Question: I have the following table in SSAS tabular using visual studio.
I would like to find out what source table Customer name uses as it seems to be using a wrong table, but I can't figure out how to find out which table it uses from.

<URL>
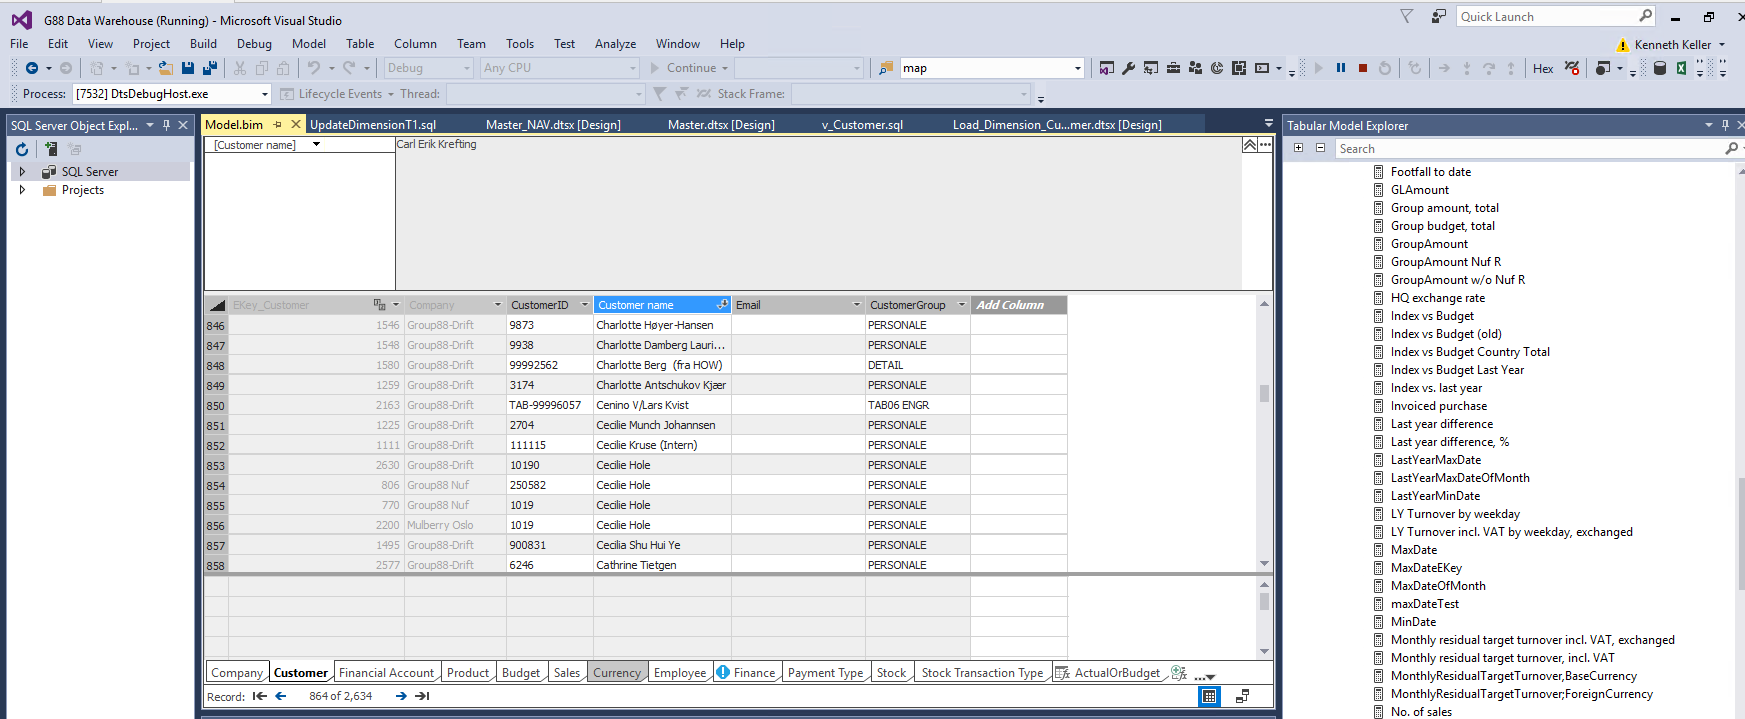
Answer: View the properties window. To display this, highlight the table in SSDT then go to > or press . After this, find the Source Data field and click the ellipsis next to it. This will open a window that will display either the source table/view, stored procedure EXEC statement, or SQL command that the table is derived from.